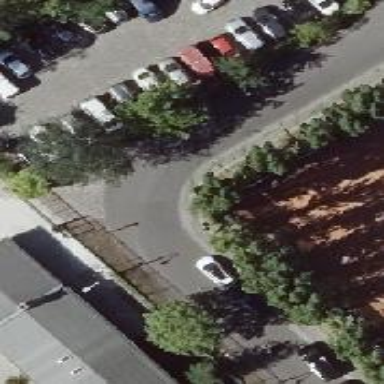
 there is parallel on-street parking lane."